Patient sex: M
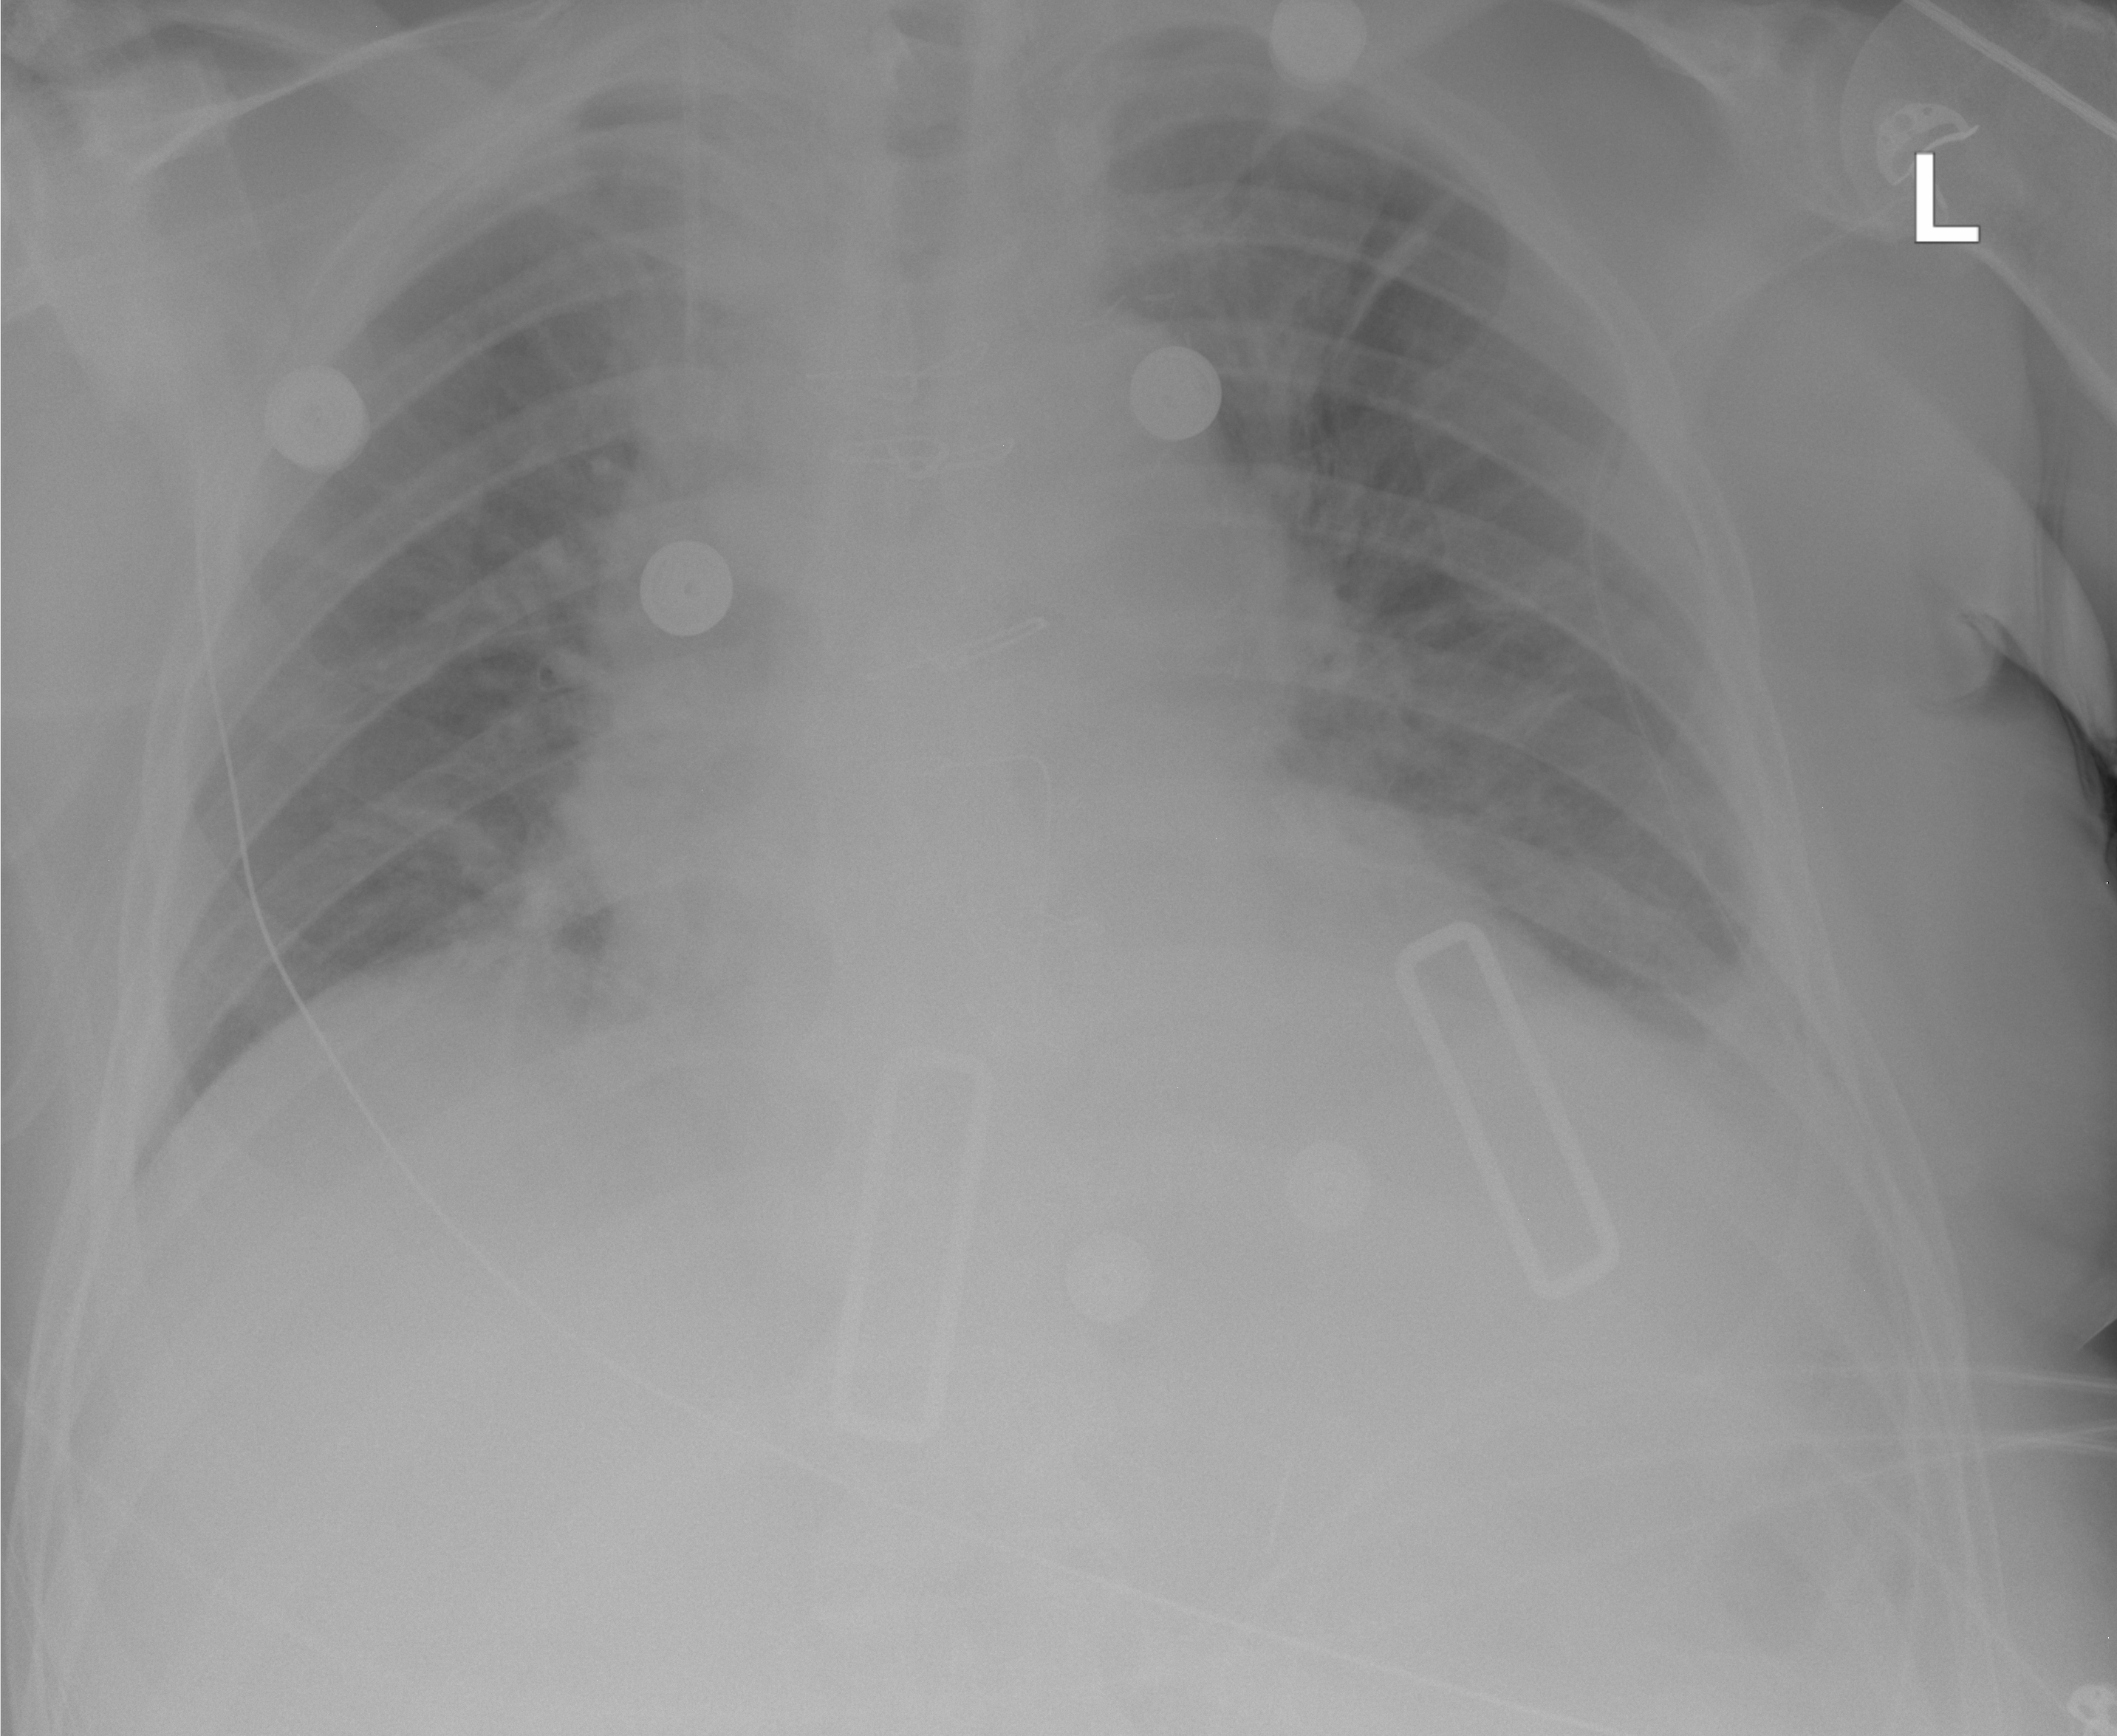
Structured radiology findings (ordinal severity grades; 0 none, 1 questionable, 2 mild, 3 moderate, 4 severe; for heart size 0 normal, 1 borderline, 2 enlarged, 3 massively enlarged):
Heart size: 2
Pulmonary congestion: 2
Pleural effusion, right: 0
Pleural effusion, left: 2
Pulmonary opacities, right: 0
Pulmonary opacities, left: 0
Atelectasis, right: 2
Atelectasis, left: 2